Question: I'm attempting to log a user out of facebook with the Facebook JS SDK, however calling:
'''
FB.logout(function(response){
console.log(response);
});
'''
returns:
response.status == "connected"
And only after refreshing the page does the SDK realize that the session has ended. Anyone know what could be causing this behavior? This code previously worked in my application and has recently started behaving this way.
Another example using FireBug:

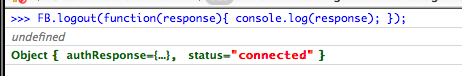
Answer: <URL>
This is a bug in the JS SDK that has now been fixed and it should get pushed in not too long.
Until then you can do the following
'''
FB.logout(function(response) {
FB.Auth.setAuthResponse(null, 'unknown');
...
});
'''